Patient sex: M
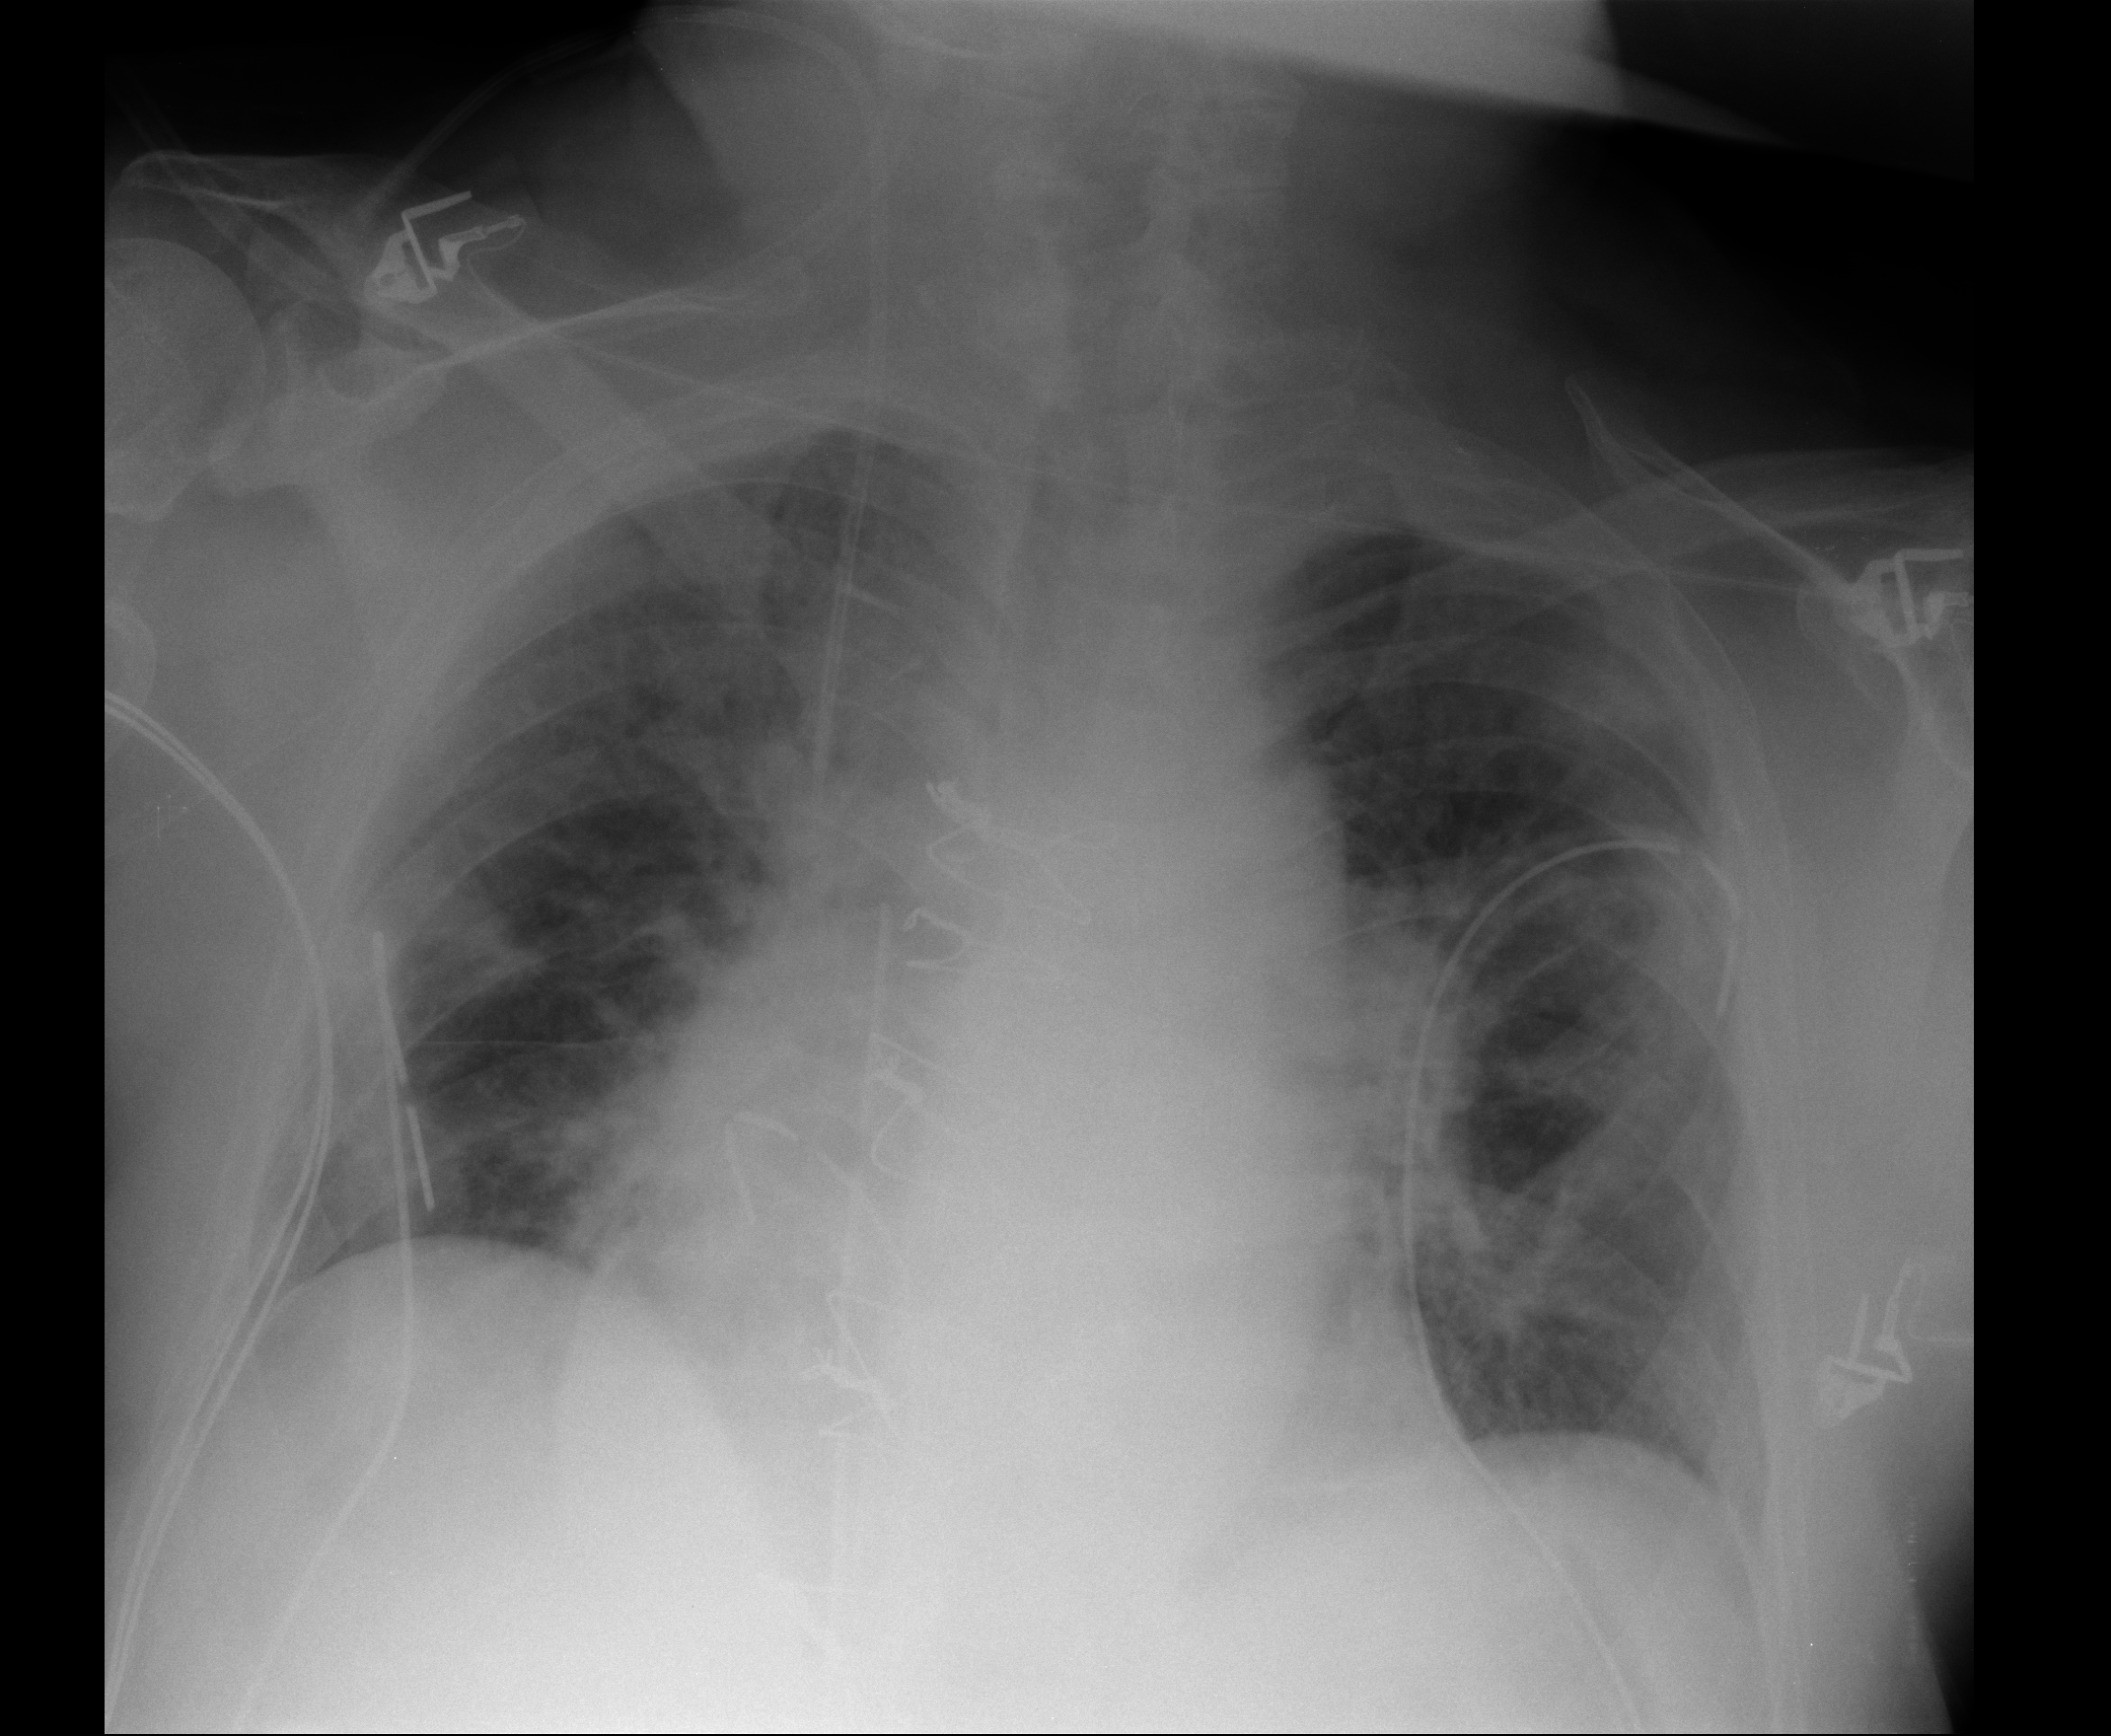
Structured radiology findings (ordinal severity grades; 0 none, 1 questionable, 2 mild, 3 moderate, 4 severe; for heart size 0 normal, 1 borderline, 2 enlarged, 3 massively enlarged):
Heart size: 1
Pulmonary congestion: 3
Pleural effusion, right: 0
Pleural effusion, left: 2
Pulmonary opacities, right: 2
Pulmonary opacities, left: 2
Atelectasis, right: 2
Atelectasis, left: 2